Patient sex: M
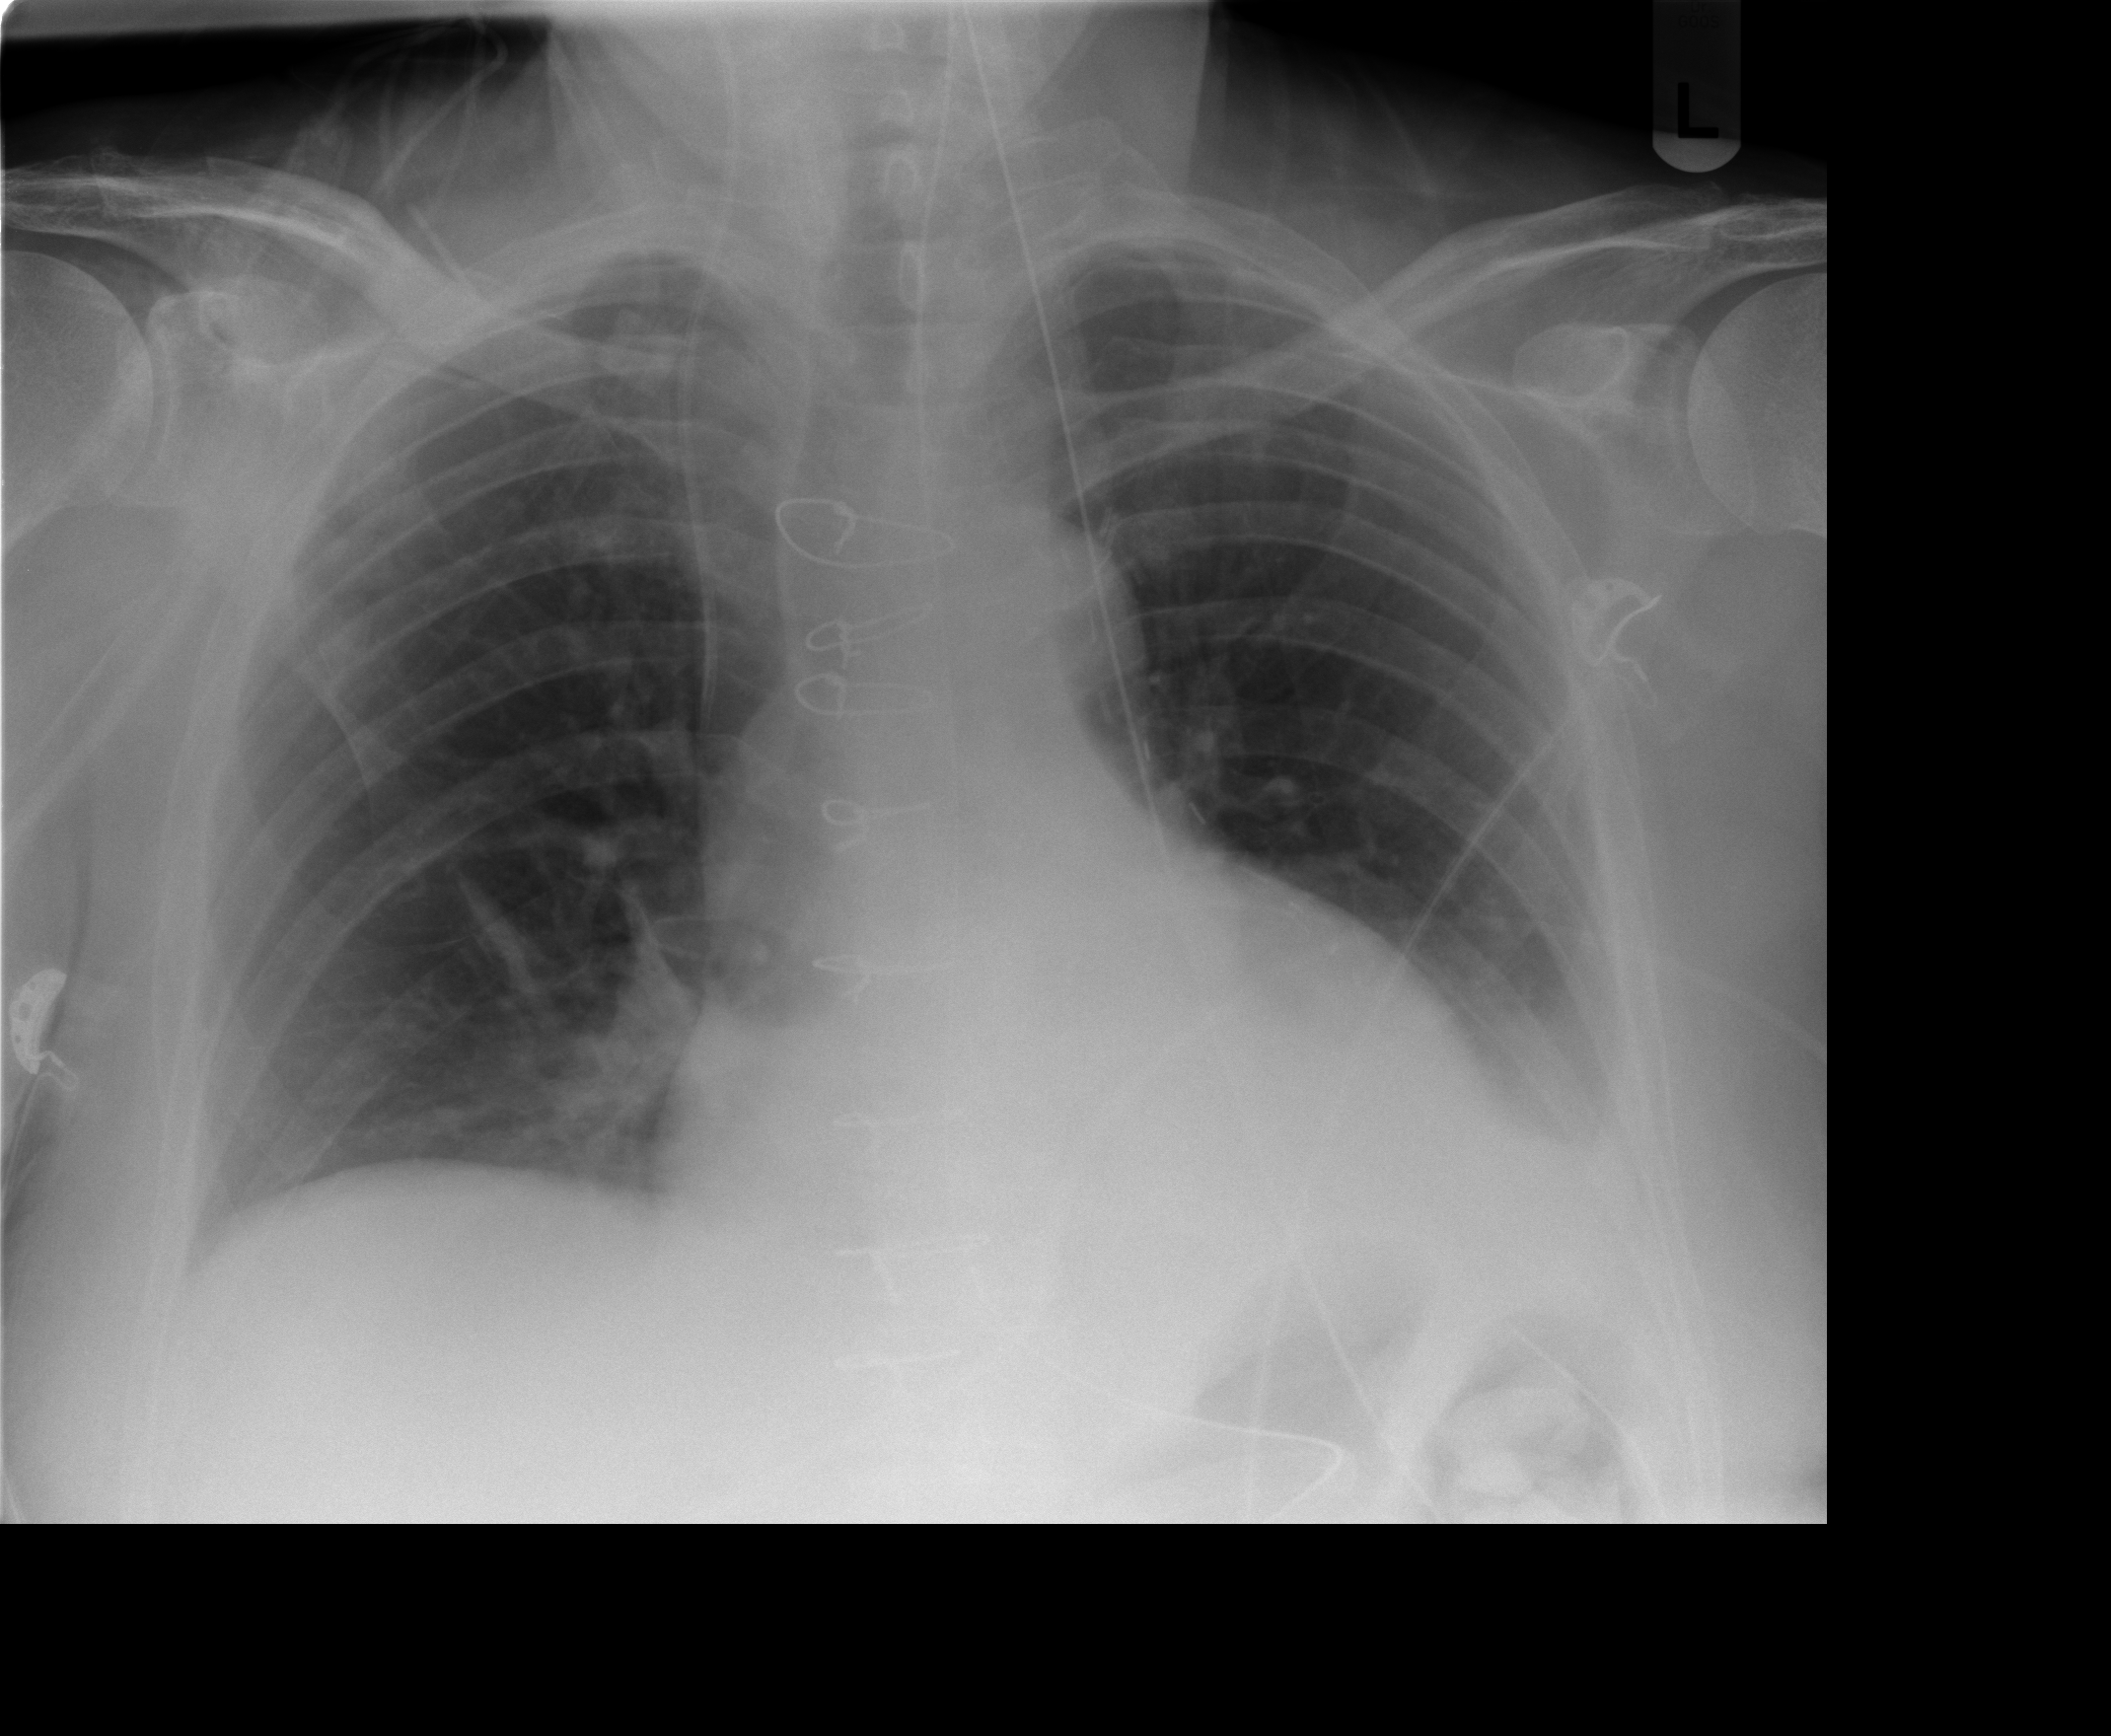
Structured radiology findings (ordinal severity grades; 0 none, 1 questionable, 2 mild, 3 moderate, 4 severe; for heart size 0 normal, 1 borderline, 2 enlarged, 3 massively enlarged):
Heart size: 0
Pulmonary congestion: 0
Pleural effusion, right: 0
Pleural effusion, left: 2
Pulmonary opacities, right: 0
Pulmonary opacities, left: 0
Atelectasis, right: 2
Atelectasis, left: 2